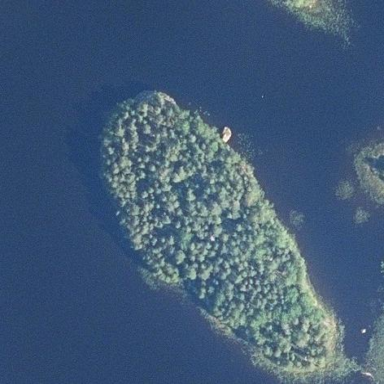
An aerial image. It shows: Islet.